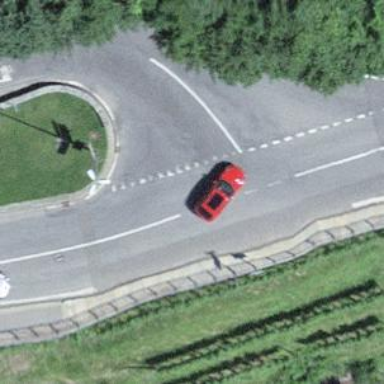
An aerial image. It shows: Road with "give way" sign.